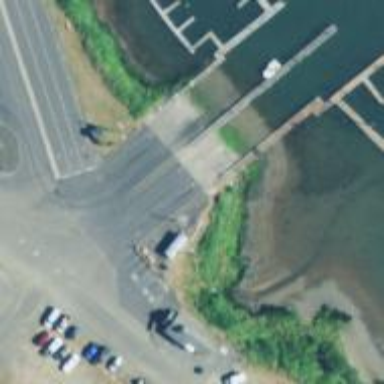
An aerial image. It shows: Slipway on leisure land.